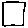
Label: square